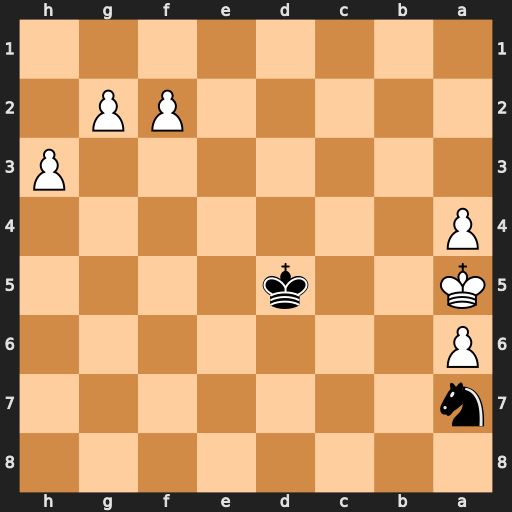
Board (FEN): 8/n7/P7/K2k4/P7/7P/5PP1/8
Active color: b
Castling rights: -
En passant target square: -
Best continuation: Kc5 f3 Nc6#